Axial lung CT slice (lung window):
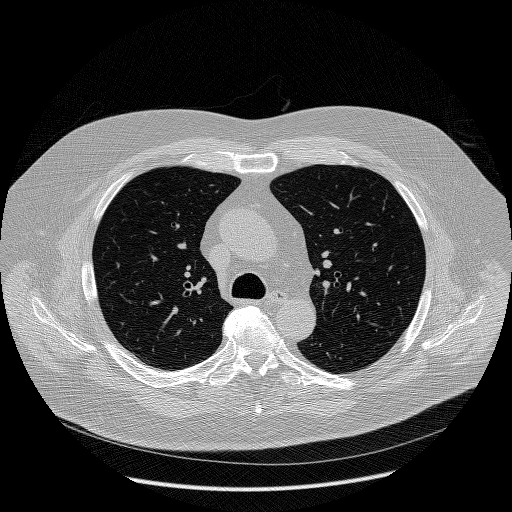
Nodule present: no